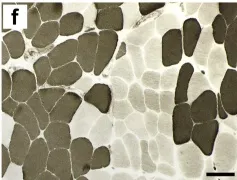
A-f: Histological analysis of the muscle biopsies from patients. : ATPase (pH10.6). A group of atrophic fibers was observed in both patients (a, c, d, f).
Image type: pathology (giemsa)